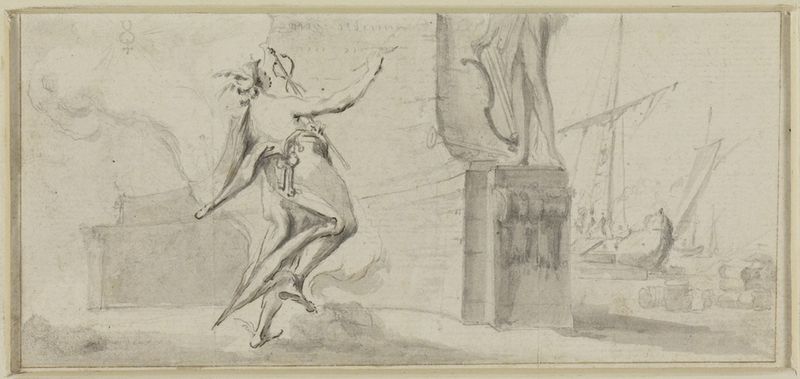
Titel: Merkur, auf ein Monument am Hafen schreibend
Künstler: Paul Egell
Standort: Karlsruhe
Institution: Staatliche Kunsthalle Karlsruhe
Schlagwörter: flügel, mann, meer, wasser, frau, schwarz, skizze, zeichnung, mensch, sockel, stein, steine, rauch, person, boot, fliegen, engel, statue, sprung, schiff, schiffe, segel, stab, mauer, beige, hafen, column, hands, hat, men, sword, white, women, arm, black, female, gray, grey, hair, lady, old, painting, portrait, robe, skirt, wall, woman, inschrift, musikinstrument, print, brown, segeln, antike, schweben, schwarzweiss, stich, woodcut, helm, mythologie, seefahrt, hand, wood, sad, smoke, bettlaken, antik, angel, classic, cloud, greek, harp, heaven, man, mythology, naked, nude, roman, sky, boat, building, girl, landscape, ocean, sea, ship, water, feet, helmet, stand, schlüssel, ankunft, river, drawing, paper, schreibt, harfe, merkur, wandbild, black and white, frame, ruin, graphic, sketch, fly, flying, myth, personification, monument, movement, sculpture, wings, boats, mast, sail, sailor, marble, abwehren, city, human, ancient, music, plan, ink, jesus, gate, watercolor, back, foot, study, box, pencil, smog, harbor, harbour, legs, motion, horse, gebäude, wolke, wolken, god, goddess, figure, pale, ships, coal, shading, wash, charcoal, greyscale, paint, run, mask, fog, port, raum, sailing, sails, flügelschuhe, tan, stones, gesture, stick, hazy, pedestal, sceptre, dance, dancer, dancing, standing, arrow, bow, boxes, staff, trumpet, dust, faded, base, beams, floating, leg, kleid, self-portrait, wand, key, barrel, tanz, watery, running, dock, lyra, grayscale, säule, gewand, radierung, da vinci, symbols, apollo, hermes, mercury, messenger, lyre, macabre, keys, sailing ship, baot, preparatory, cargo, tons, ar, ropes, stature, shio, write, good, reaching, wish, odysseus, pedistal, jesuit, skipping, tusche, habour, fuss, harpe, stacks, wmoke, gender, deity, shipyard, tnz, messanger, podest, barrle, peer, ink wash, jesuits, wisdom, füße, barfuss, stafff, hopping, oot, tsnz, laufen, wolkrn, ship#, harfa, stepping, violing, godddess, saturai night fever, gfddfg, barrils, seheln, götterbote